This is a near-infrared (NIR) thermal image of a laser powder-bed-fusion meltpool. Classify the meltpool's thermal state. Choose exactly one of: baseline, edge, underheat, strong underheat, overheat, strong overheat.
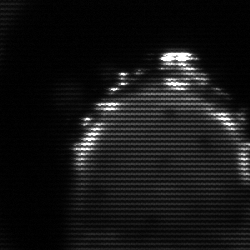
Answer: edge